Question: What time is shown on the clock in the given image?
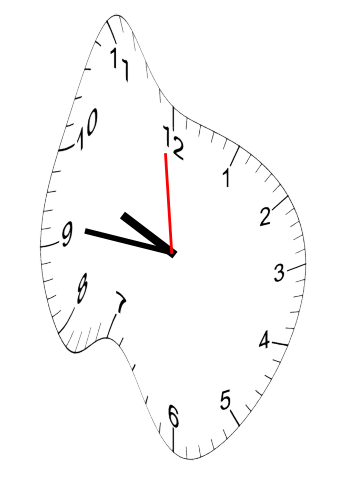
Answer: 09:45:59